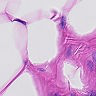
Metastatic tissue present: no